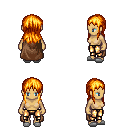
a pixel art fantasy rpg character, female body template, human, tanned skin, brown cape, gold greaves, light blonde unkempt hairstyle, white slippers, four views (front, back, left, right), 2x2 character sprite sheet, small pixel art, hard edges, no anti-aliasing